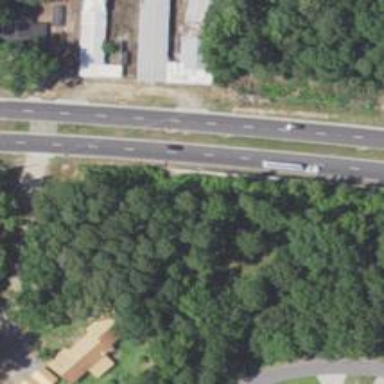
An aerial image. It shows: Trunk highway.